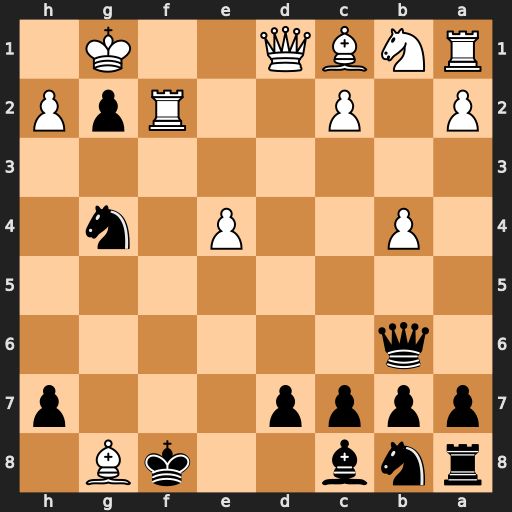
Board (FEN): rnb2kB1/pppp3p/1q6/8/1P2P1n1/8/P1P2RpP/RNBQ2K1
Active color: b
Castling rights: -
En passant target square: -
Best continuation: Qxf2#